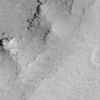
Label: not_dusty